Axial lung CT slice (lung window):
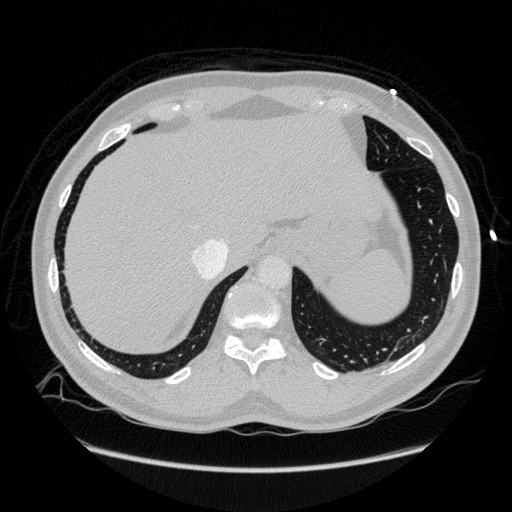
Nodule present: no